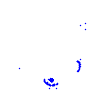
Particle: kaon